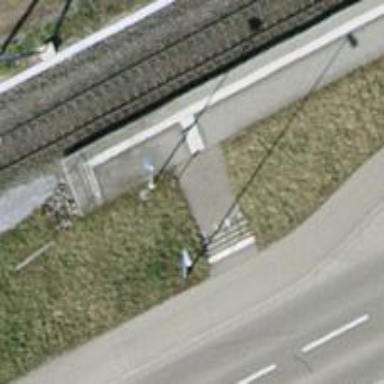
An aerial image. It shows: Grassy steps on the road.